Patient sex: M
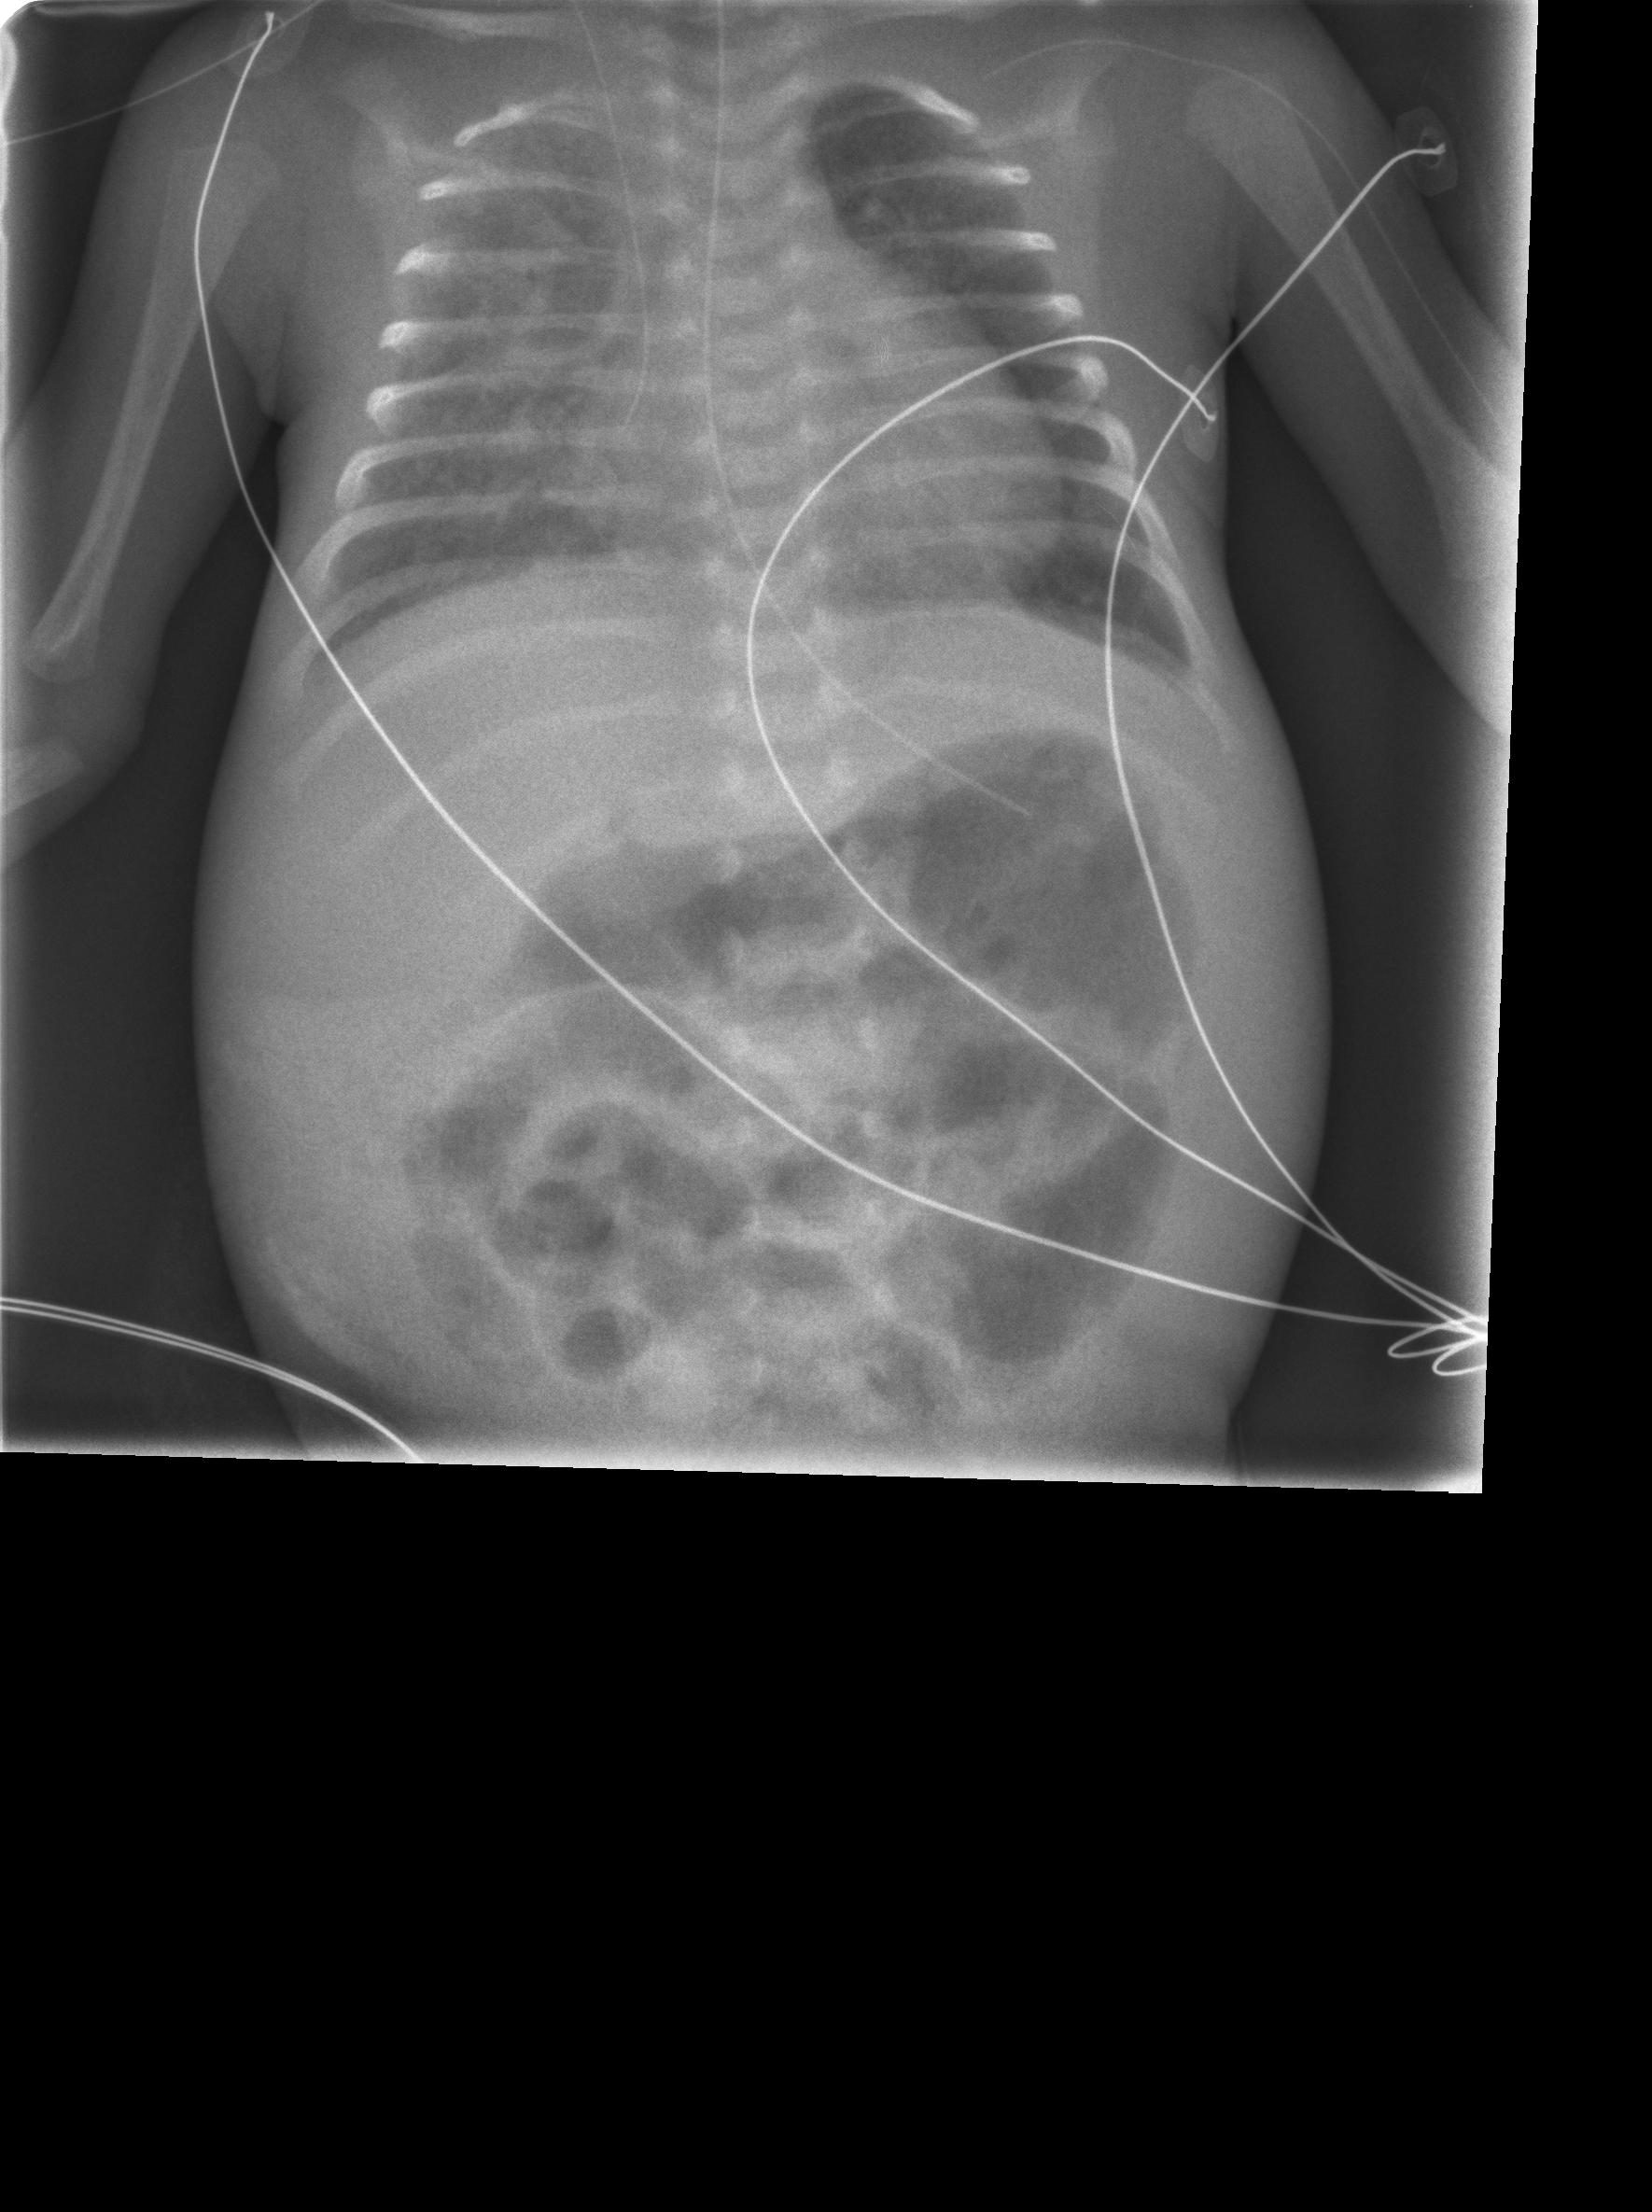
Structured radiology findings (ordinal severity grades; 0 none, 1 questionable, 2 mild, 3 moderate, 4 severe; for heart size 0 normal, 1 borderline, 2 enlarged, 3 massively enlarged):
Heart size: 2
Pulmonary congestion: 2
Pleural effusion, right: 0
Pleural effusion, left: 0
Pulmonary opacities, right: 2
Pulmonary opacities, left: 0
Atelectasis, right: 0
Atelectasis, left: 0